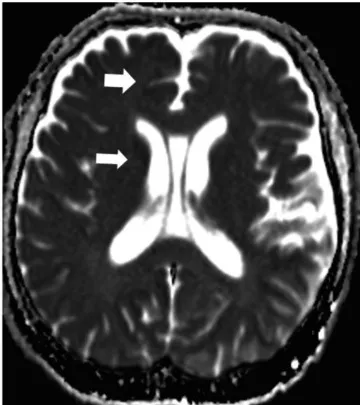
With corresponding apparent diffusion co-efficient sequence. Showing restricted diffusion of both cerebral cortices and caudate nuclei (arrows) which are more prominent on the right.
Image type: radiology (mri)